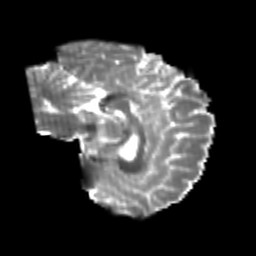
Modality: T2w
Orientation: sagittal
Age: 22
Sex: female
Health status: healthy
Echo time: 0.074 s